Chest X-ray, PA view. Patient: 28 years old, sex F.
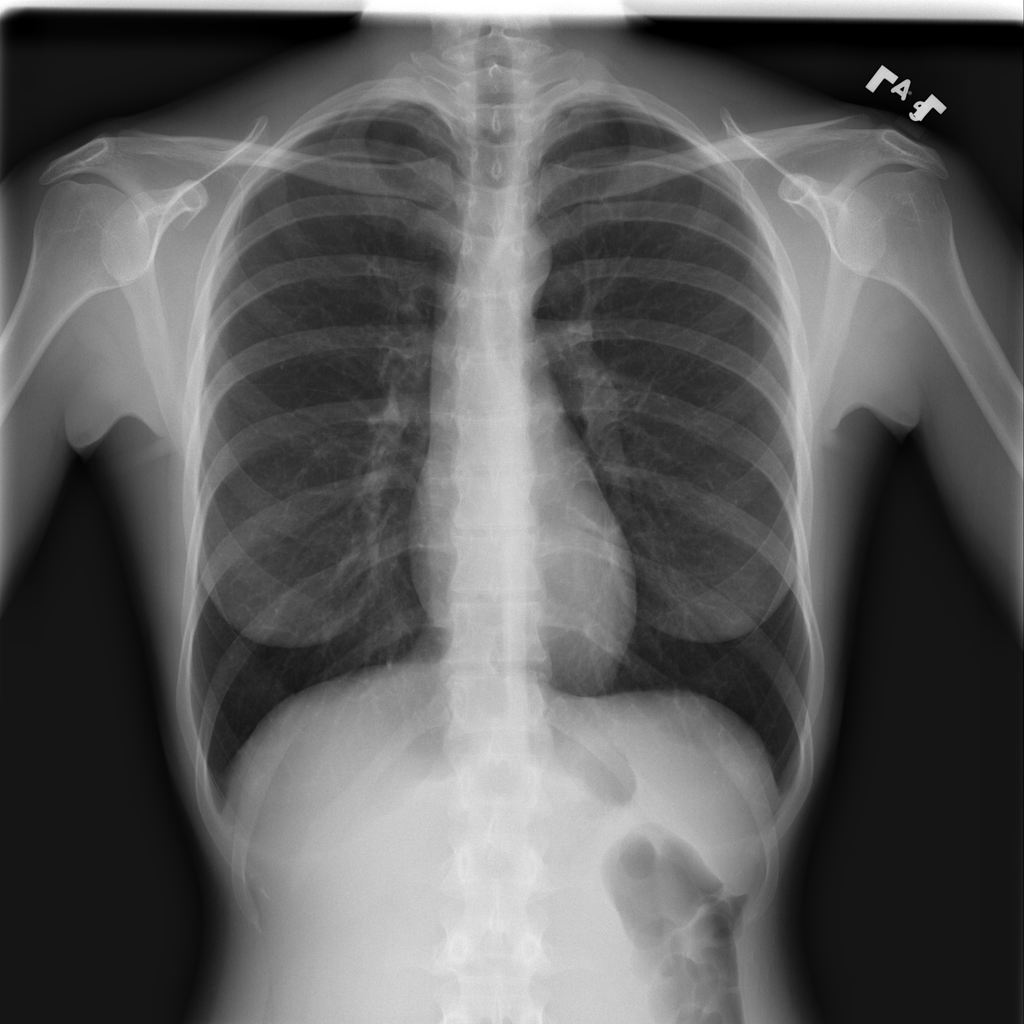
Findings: No Finding